Question: I have a button bound to a 'ICommand'
'''
<Button Content="Remove" Command="{Binding RemoveCommand}" x:Name="btnRemove" Visibility="Collapsed" />
'''
After some tasks is done, I made the button visible, except that they disabled until I click something, why is that? The 'RemoveCommand' looks like below
'''
public ICommand RemoveCommand
{
get
{
if (_removeCommand == null)
{
_removeCommand = new RelayCommand(() =>
{
if (RemoveRequested != null)
RemoveRequested(this, EventArgs.Empty);
}, () =>
{
// CanExecute Callback
if (Status == WorkStatus.Processing || Status == WorkStatus.Pending)
{
Debug.WriteLine("Returning False" + Status); return false;
}
Debug.WriteLine("Returning True"); return true; // After uploads, this returns True, in my Output Window.
});
}
return _removeCommand;
}
'''
after uploads, the 'CanExecute' callback returns True, so button should be enabled, but it looks disabled till I click something, why is this happening?
<URL>

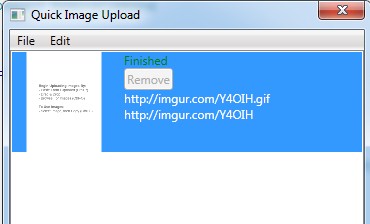
Answer: 'CommandManager.InvalidateRequerySuggested()'
This method should call the 'CanExecute()' on the commands and that should update the 'IsEnabled' of your buttons.
See <URL> for more information.